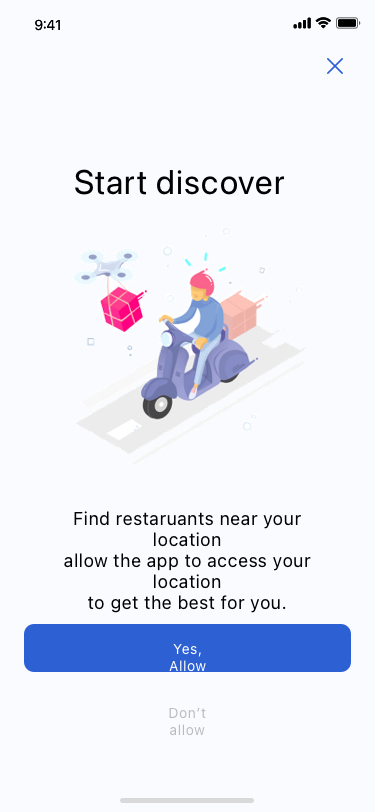
Text in this UI design:
Start discover
Find restaruants near your location
allow the app to access your location
to get the best for you.

Yes, Allow
Don’t allow